Field crop: maize
Growth stage: 2
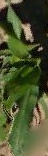
Species: maize